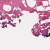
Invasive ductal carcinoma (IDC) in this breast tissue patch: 0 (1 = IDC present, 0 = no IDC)